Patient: sex M, age 42
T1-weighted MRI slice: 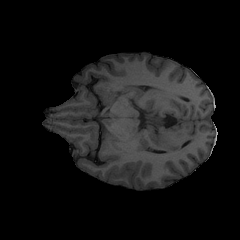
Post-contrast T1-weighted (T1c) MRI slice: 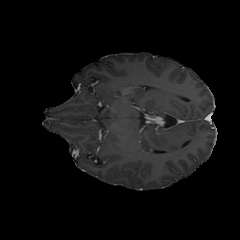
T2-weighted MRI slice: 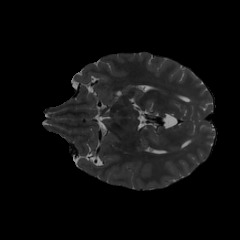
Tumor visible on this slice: no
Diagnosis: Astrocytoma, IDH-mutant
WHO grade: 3